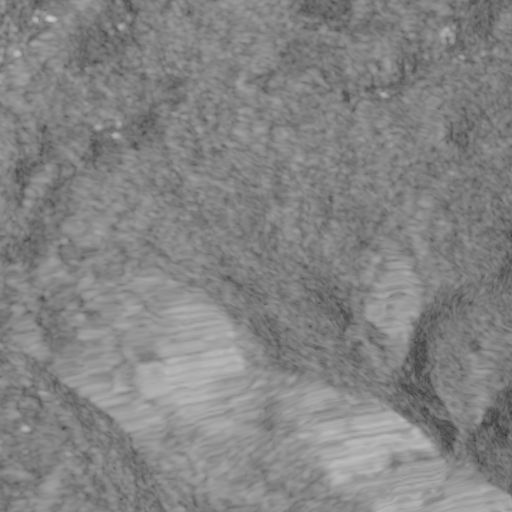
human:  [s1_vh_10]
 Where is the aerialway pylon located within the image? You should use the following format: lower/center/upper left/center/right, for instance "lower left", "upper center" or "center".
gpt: The aerialway pylon is located in the upper left of the image.
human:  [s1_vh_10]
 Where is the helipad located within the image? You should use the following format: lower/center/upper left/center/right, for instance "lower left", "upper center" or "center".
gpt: The helipad is located in the upper right of the image.
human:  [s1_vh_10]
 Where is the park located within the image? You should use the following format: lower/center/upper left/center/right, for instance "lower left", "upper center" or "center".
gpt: The park is located in the upper of the image.
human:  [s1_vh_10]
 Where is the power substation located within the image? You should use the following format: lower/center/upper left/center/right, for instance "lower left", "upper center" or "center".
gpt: The power substation is located in the upper center of the image.
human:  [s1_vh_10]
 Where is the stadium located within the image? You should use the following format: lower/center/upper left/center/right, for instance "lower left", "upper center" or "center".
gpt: The stadium is located in the upper left of the image.
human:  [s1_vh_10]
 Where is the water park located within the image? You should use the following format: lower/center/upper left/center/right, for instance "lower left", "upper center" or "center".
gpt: The water park is located in the upper left of the image.
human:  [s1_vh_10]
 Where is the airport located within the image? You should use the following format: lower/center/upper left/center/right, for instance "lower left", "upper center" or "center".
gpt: There is no airport in the image.

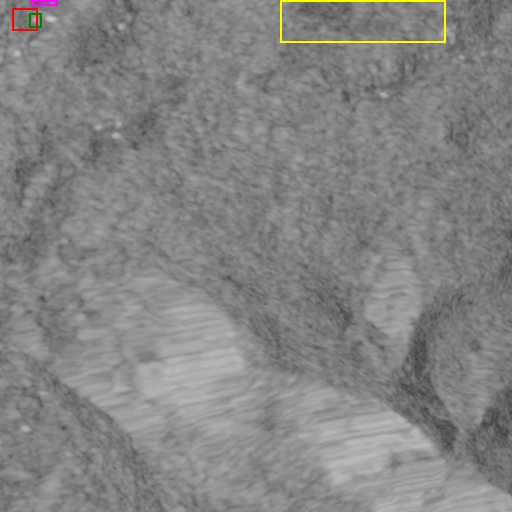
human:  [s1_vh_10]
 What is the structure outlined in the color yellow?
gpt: The structure outlined in yellow is a park.
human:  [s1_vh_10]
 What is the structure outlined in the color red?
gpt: The structure outlined in red is a parking lot.
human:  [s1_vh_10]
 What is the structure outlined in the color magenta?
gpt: The structure outlined in magenta is a stadium.
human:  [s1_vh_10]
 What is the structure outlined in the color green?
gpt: The structure outlined in green is a water park.
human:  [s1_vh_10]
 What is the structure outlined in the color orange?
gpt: There is no orange outline.